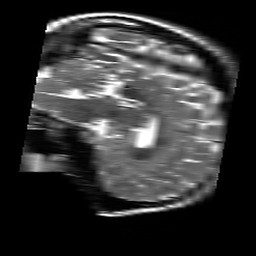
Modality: T2w
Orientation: sagittal
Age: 21
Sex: female
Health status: healthy
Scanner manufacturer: siemens
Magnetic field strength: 3 T
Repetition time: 4.01 s
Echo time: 0.116 s